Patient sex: F
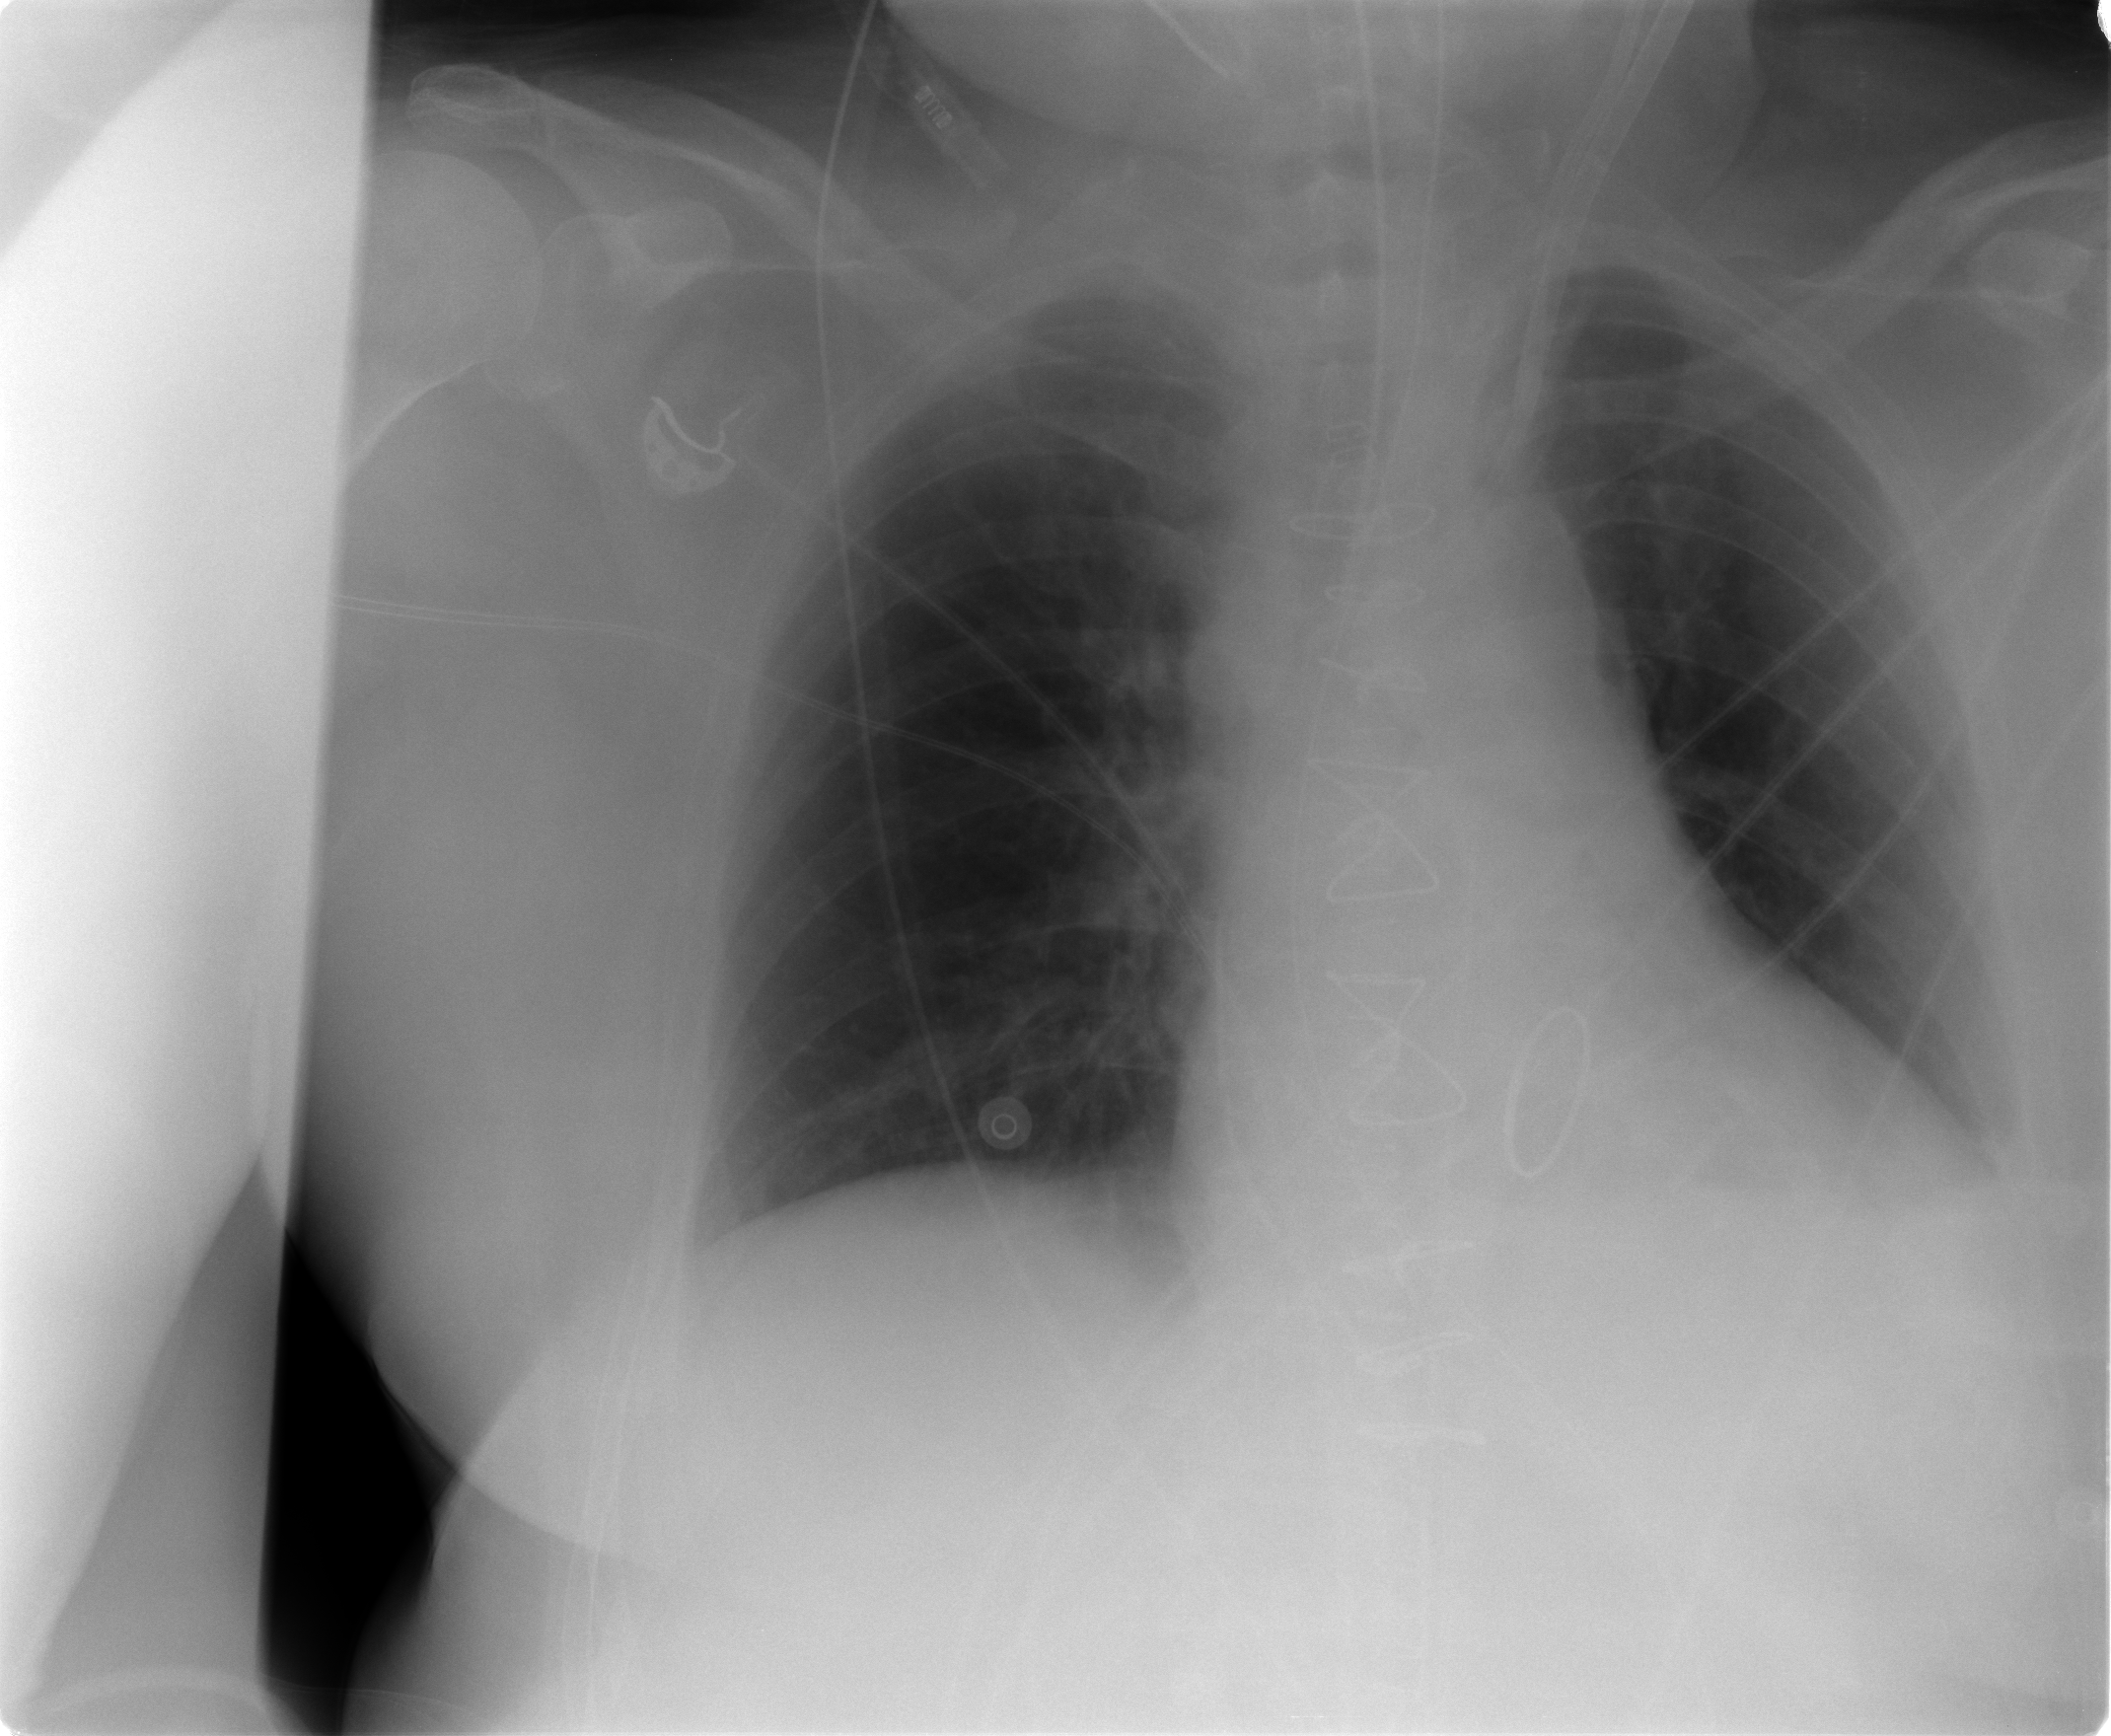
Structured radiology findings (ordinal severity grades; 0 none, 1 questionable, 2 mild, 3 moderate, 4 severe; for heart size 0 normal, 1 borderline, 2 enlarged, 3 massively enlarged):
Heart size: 0
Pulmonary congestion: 1
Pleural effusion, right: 0
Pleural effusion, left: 2
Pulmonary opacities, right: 0
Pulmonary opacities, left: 0
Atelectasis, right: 0
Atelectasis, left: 0